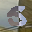
Label: 5